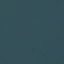
Label: SeaLake